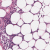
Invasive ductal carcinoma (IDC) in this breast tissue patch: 0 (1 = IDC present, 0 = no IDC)